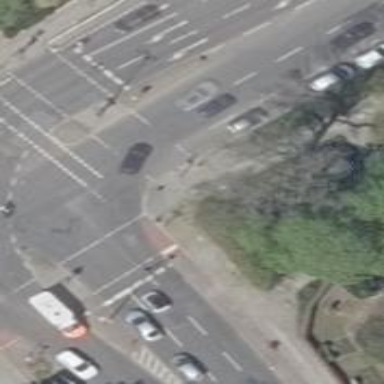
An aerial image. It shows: Asphalt footway with marked crossing equipped with traffic signals.